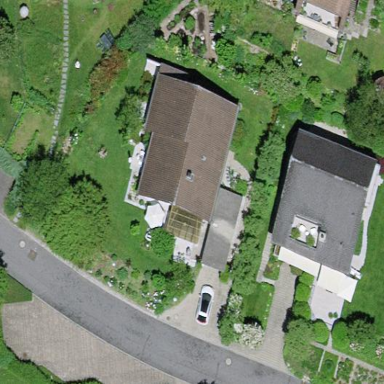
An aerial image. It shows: Residential building.